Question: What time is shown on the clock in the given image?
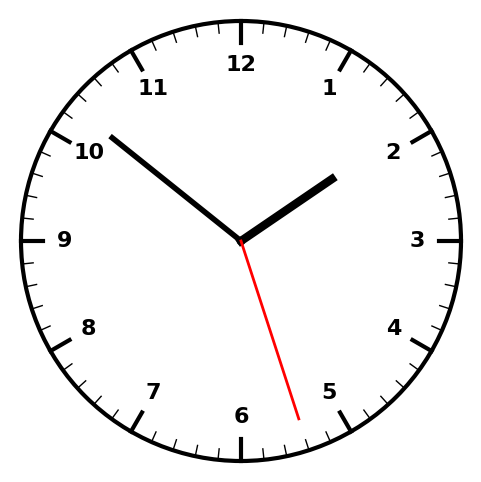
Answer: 01:51:27